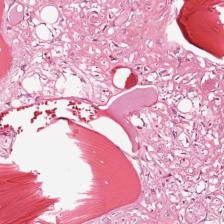
Label: Viable